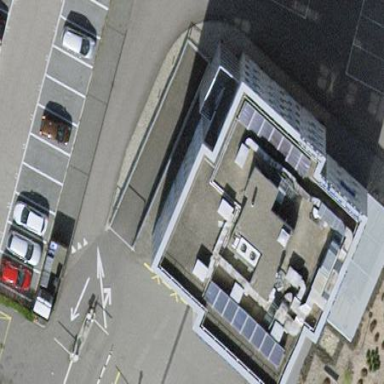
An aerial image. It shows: Parking area with surface.